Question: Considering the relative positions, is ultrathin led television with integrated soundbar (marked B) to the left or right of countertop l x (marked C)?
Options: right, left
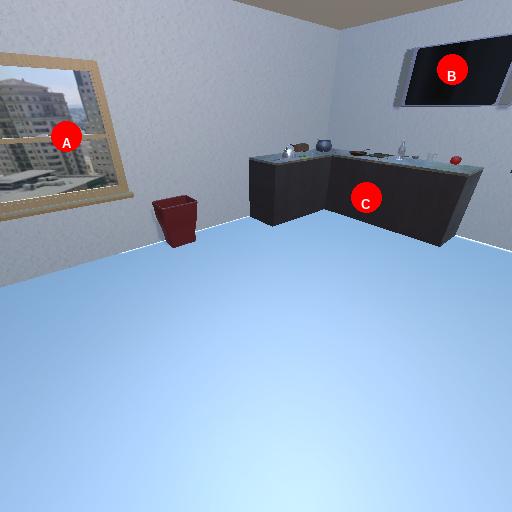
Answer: right